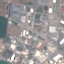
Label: Industrial